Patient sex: M
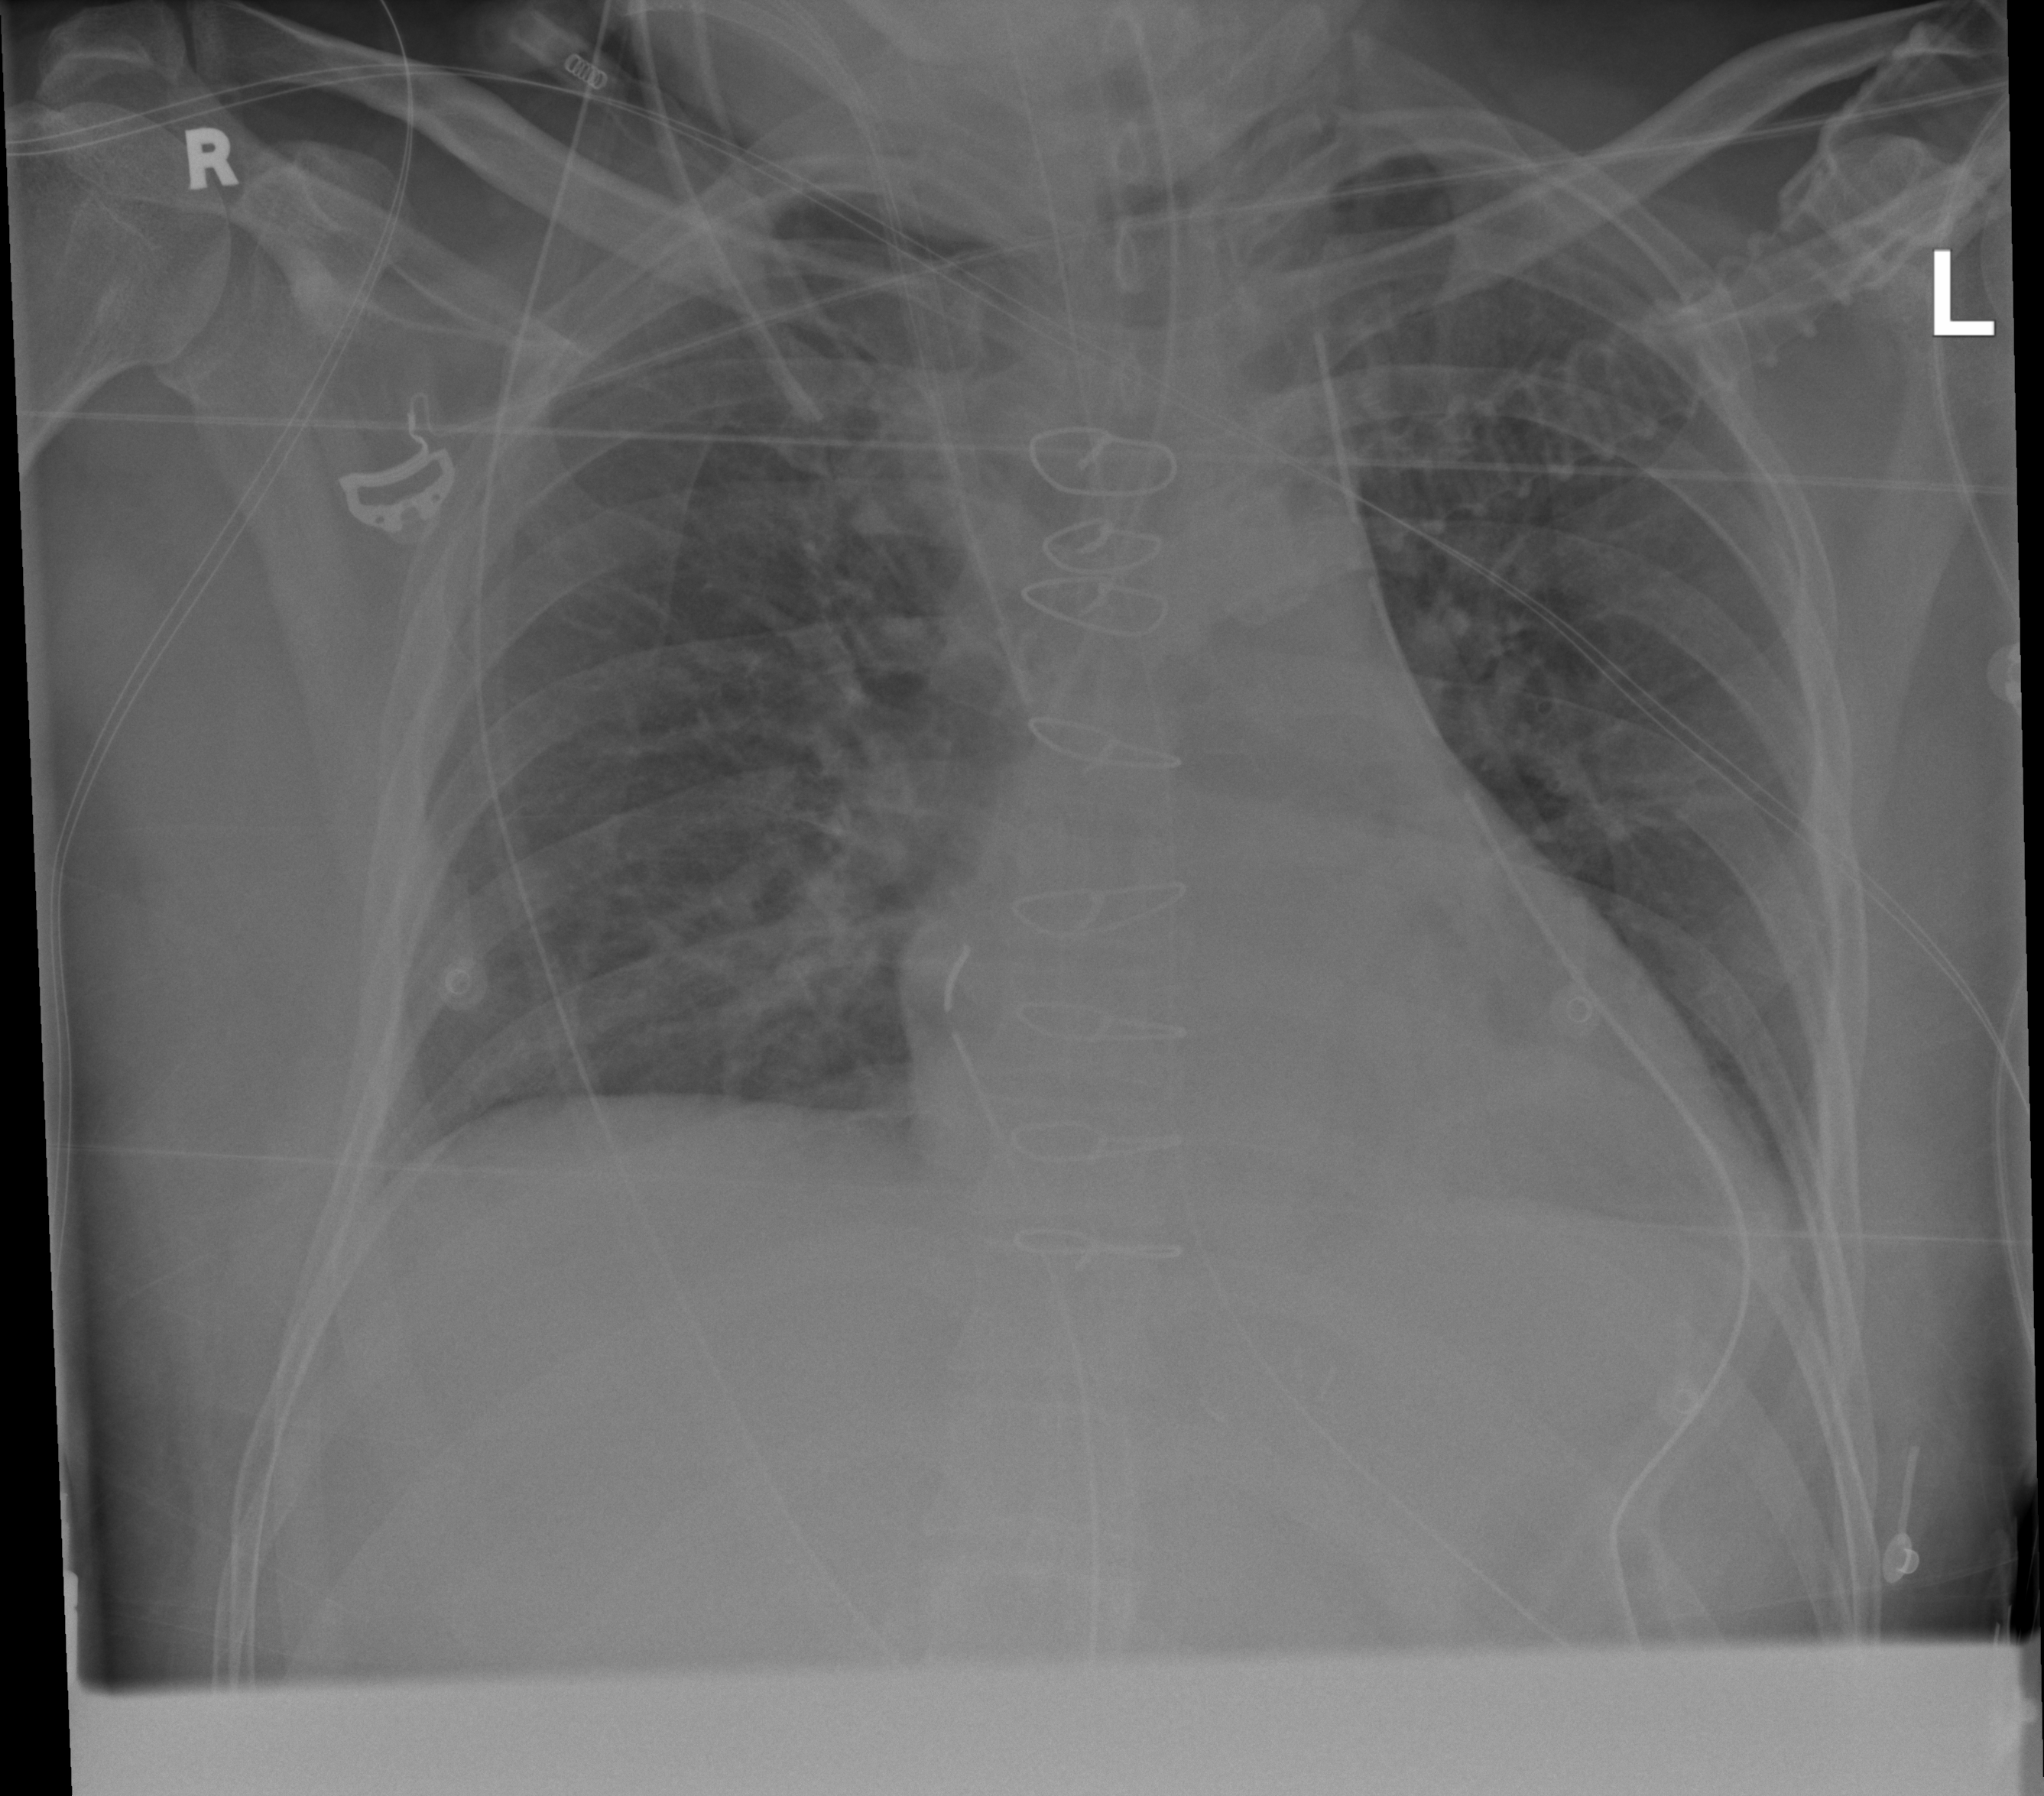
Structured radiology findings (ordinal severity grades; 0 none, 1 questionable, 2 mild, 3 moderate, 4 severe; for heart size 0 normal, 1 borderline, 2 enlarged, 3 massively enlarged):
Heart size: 0
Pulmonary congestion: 2
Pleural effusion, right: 0
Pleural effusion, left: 0
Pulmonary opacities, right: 0
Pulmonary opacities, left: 0
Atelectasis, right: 2
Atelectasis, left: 2